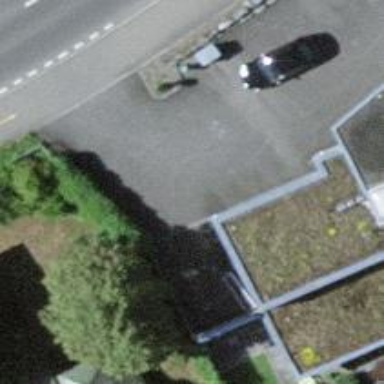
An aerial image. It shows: Driveway leading to service road.